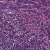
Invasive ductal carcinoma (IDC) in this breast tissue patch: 1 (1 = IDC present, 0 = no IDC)